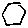
Label: hexagon